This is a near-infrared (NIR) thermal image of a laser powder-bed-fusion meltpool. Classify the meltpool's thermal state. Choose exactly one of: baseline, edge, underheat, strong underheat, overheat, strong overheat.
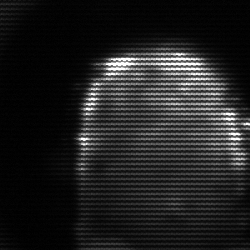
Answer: baseline